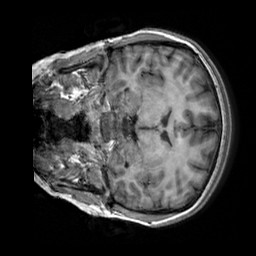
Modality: T1w
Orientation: coronal
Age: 23
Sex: female
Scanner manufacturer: siemens
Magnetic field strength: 3 T
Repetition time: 2.3 s
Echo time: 0.00303 s